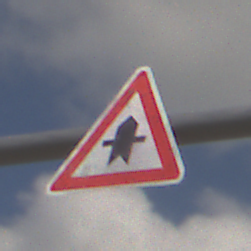
Verkehrszeichen: Vorfahrt
Umgebung: Outdoor, RoadRail
Tageszeit: Midday
Wetter: PartlyCloudy
Licht: Natural
Jahreszeit: NotSpecified
Kontrast: HighContrast